Field crop: maize
Growth stage: 2
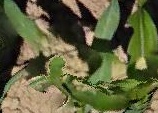
Species: maize